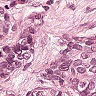
Metastatic tissue present: yes